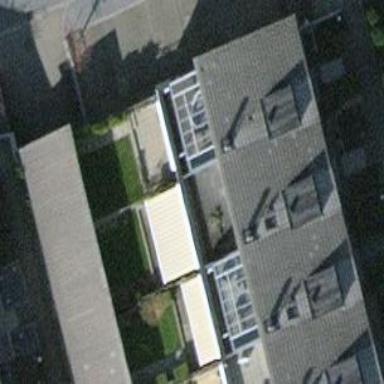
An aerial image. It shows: Image showing building with apartments.